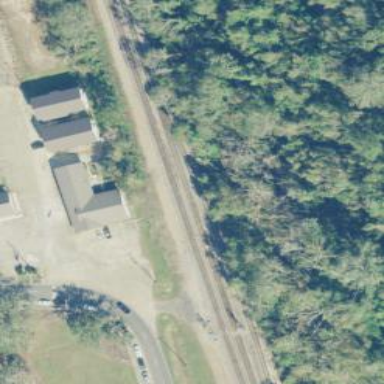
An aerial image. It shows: Railway track.